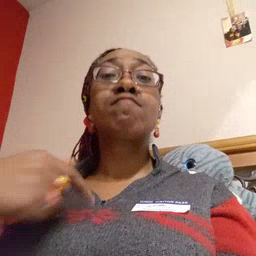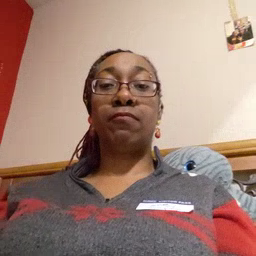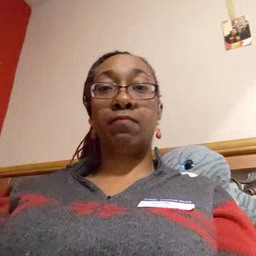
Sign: thirsty